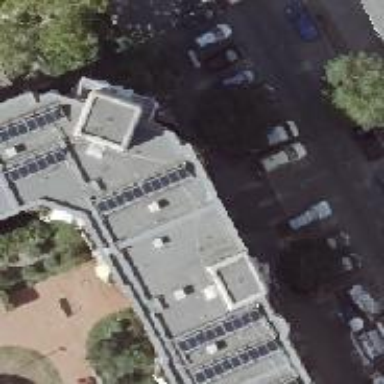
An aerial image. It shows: Community centre.